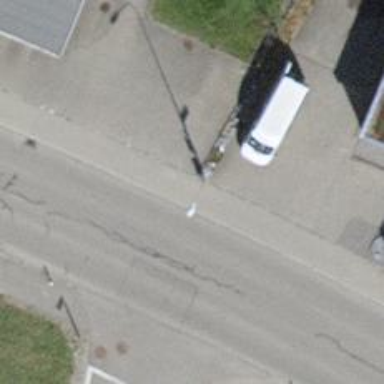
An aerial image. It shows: Bus stop with platform for public transport.